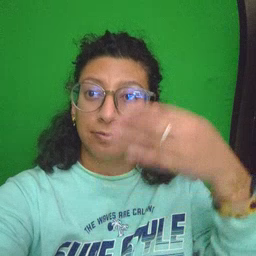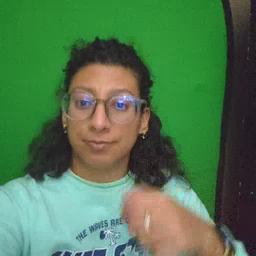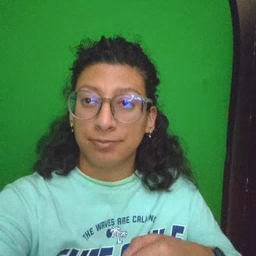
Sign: glasswindow